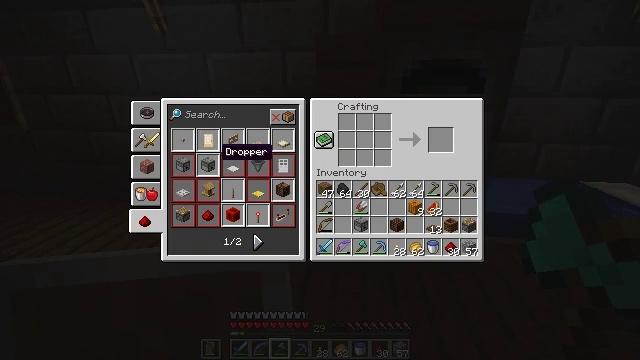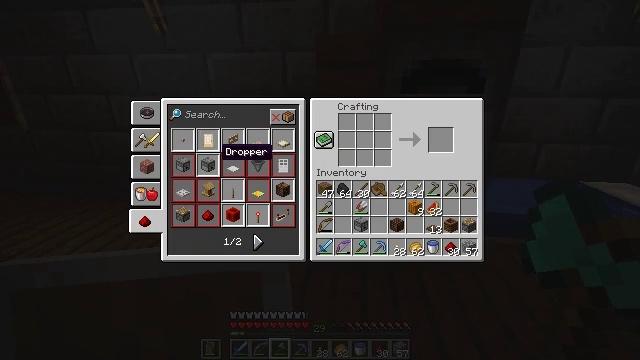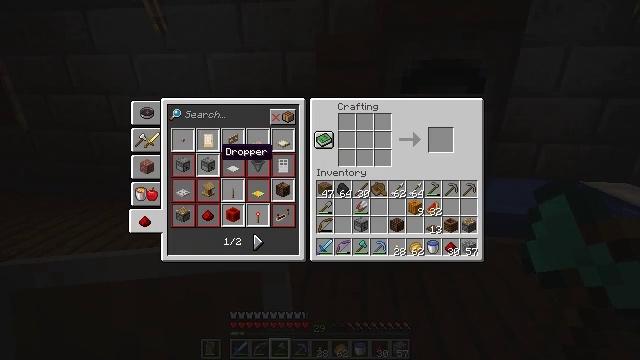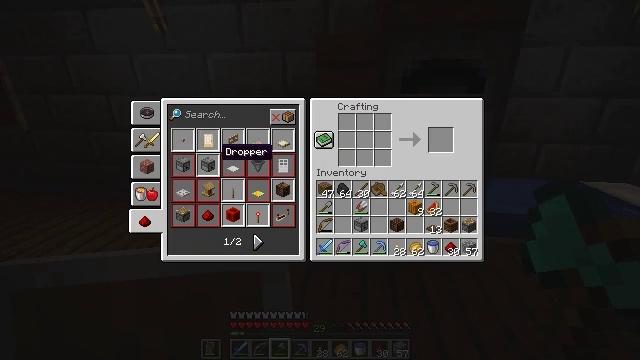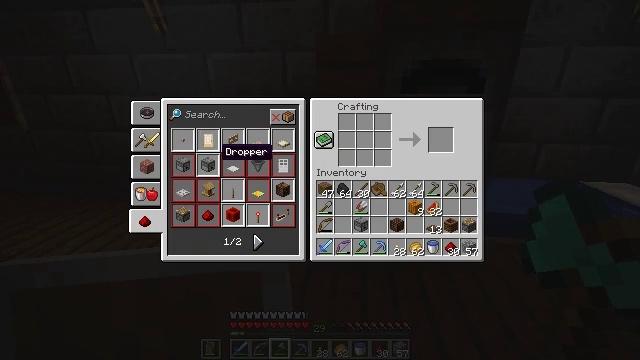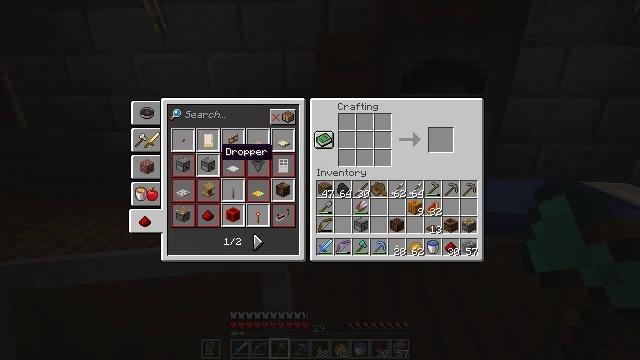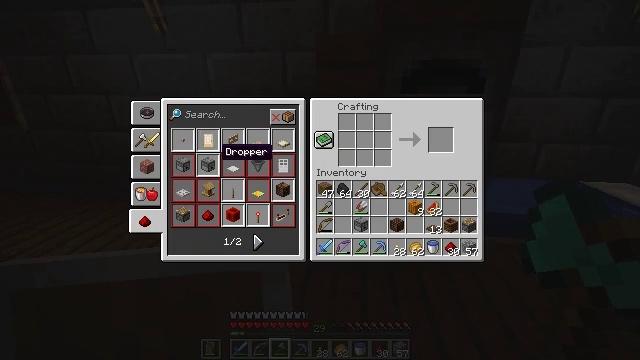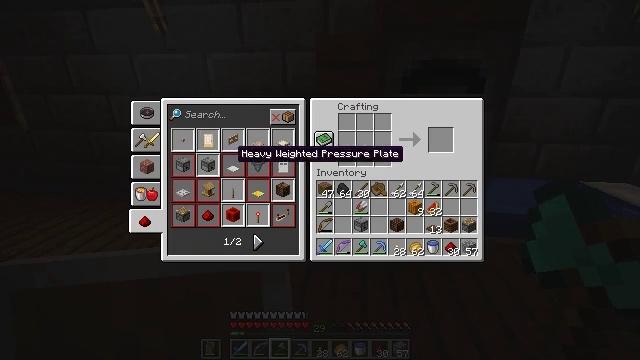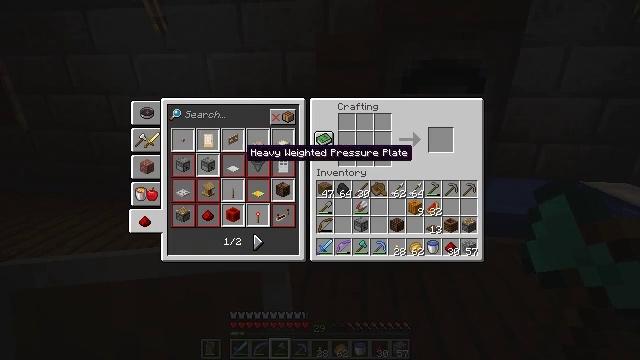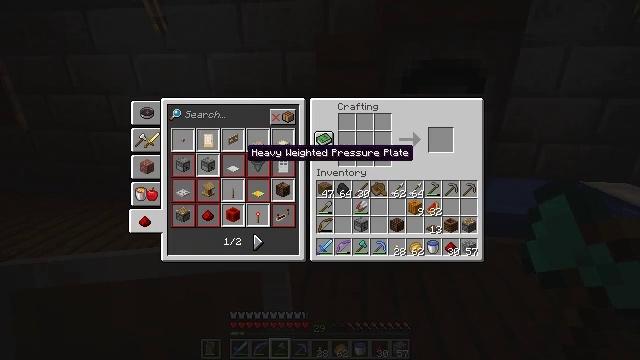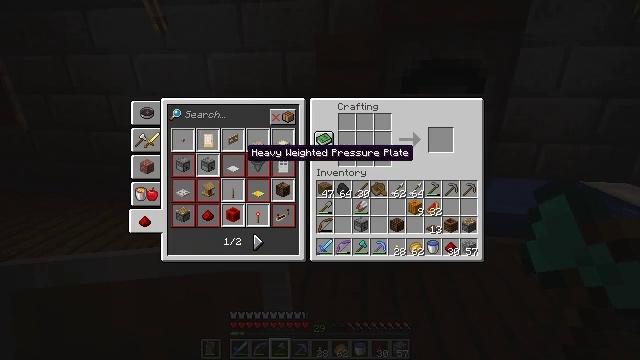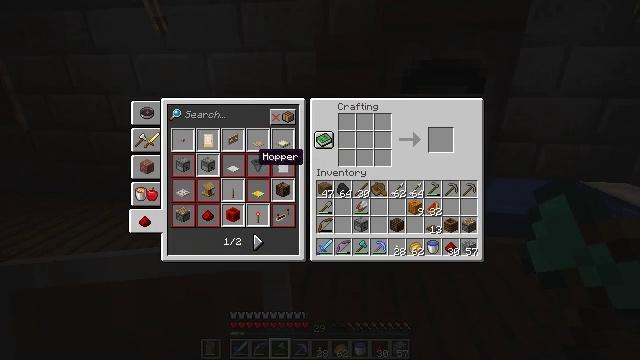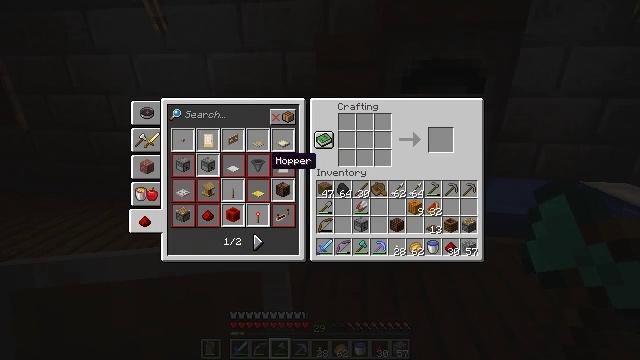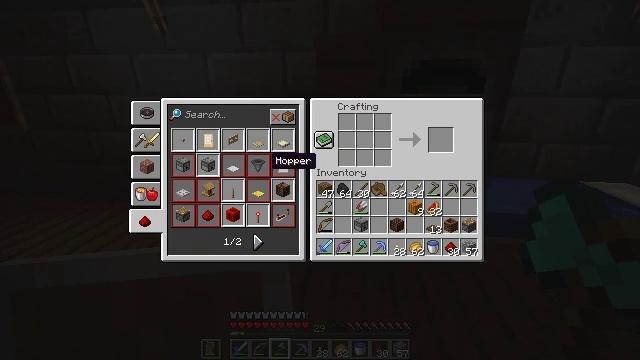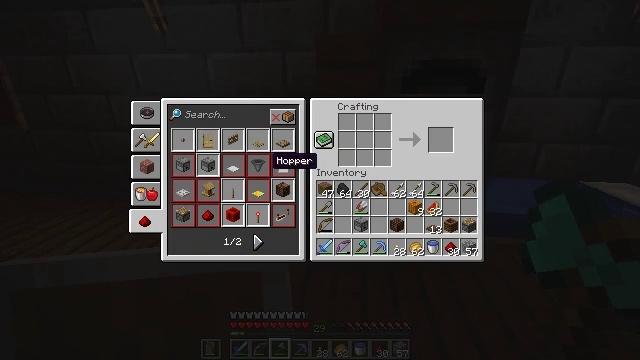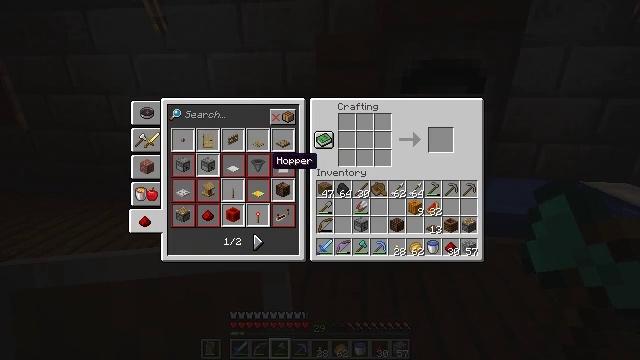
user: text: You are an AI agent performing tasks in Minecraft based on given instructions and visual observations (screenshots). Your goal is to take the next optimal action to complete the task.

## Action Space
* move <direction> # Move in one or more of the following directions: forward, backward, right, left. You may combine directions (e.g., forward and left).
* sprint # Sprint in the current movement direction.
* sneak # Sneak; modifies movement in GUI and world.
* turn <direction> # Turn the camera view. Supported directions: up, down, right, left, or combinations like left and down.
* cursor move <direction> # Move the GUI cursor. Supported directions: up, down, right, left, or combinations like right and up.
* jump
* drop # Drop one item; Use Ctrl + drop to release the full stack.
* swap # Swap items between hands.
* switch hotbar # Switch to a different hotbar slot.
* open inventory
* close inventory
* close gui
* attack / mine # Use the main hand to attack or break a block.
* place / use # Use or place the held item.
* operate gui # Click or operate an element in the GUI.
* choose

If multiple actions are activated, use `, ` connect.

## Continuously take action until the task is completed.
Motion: motion action
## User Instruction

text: Make a dropper using cobblestones and redstone in the crafting table.
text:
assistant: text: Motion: no_op
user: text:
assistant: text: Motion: no_op
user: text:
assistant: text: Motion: no_op
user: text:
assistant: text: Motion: no_op
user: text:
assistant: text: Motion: no_op
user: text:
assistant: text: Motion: no_op
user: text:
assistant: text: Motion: cursor move right
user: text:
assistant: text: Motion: cursor move right
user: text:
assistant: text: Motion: no_op
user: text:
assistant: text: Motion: no_op
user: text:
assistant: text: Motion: cursor move right
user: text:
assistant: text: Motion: cursor move right
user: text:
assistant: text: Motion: no_op
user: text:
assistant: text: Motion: no_op
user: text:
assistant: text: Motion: no_op
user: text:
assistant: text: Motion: no_op
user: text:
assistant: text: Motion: no_op
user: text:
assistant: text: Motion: no_op
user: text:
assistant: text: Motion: no_op
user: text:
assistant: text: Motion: no_op
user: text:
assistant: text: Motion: no_op
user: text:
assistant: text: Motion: no_op
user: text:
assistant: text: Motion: no_op
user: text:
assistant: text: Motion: cursor move left and down
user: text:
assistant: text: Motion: cursor move down
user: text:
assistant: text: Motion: cursor move down
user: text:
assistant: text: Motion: no_op
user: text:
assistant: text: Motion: no_op
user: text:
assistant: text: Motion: no_op
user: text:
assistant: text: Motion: no_op